Pattern: PatchInter
Description: Dividing two random images into patches and then interweave these patches to create a new composite image.
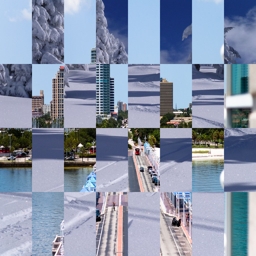
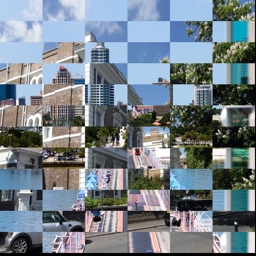
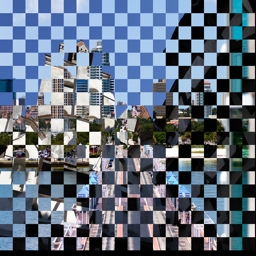
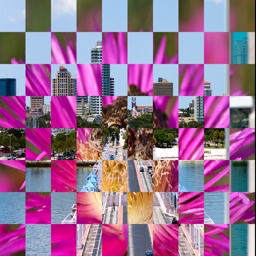